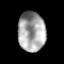
Tissue: lung
Cell type: Endothelial cells
Senescence score: 0.728
Nuclear area (px): 1058
Mean DAPI intensity: 164.577